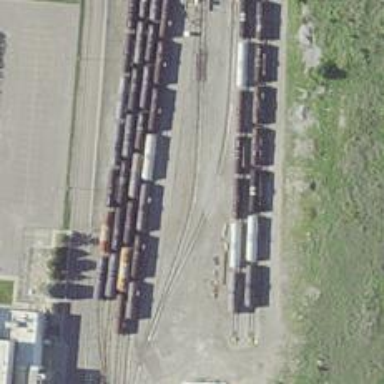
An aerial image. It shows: Rail spur service.